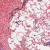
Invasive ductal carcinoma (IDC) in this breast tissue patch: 0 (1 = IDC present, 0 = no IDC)